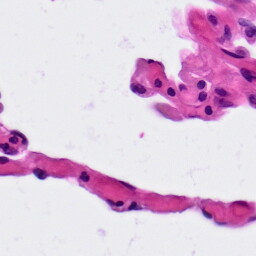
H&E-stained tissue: Lung